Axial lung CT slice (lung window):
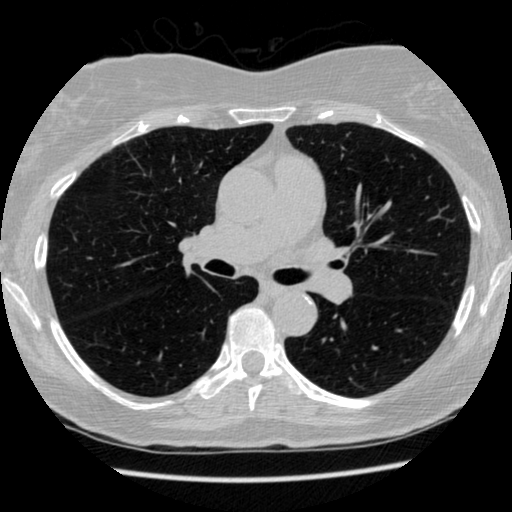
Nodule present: no